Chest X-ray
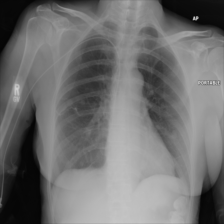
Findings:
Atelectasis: negative
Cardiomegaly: negative
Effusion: negative
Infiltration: positive
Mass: negative
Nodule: negative
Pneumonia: negative
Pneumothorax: negative
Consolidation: negative
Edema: negative
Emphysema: negative
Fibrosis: negative
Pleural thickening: negative
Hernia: negative